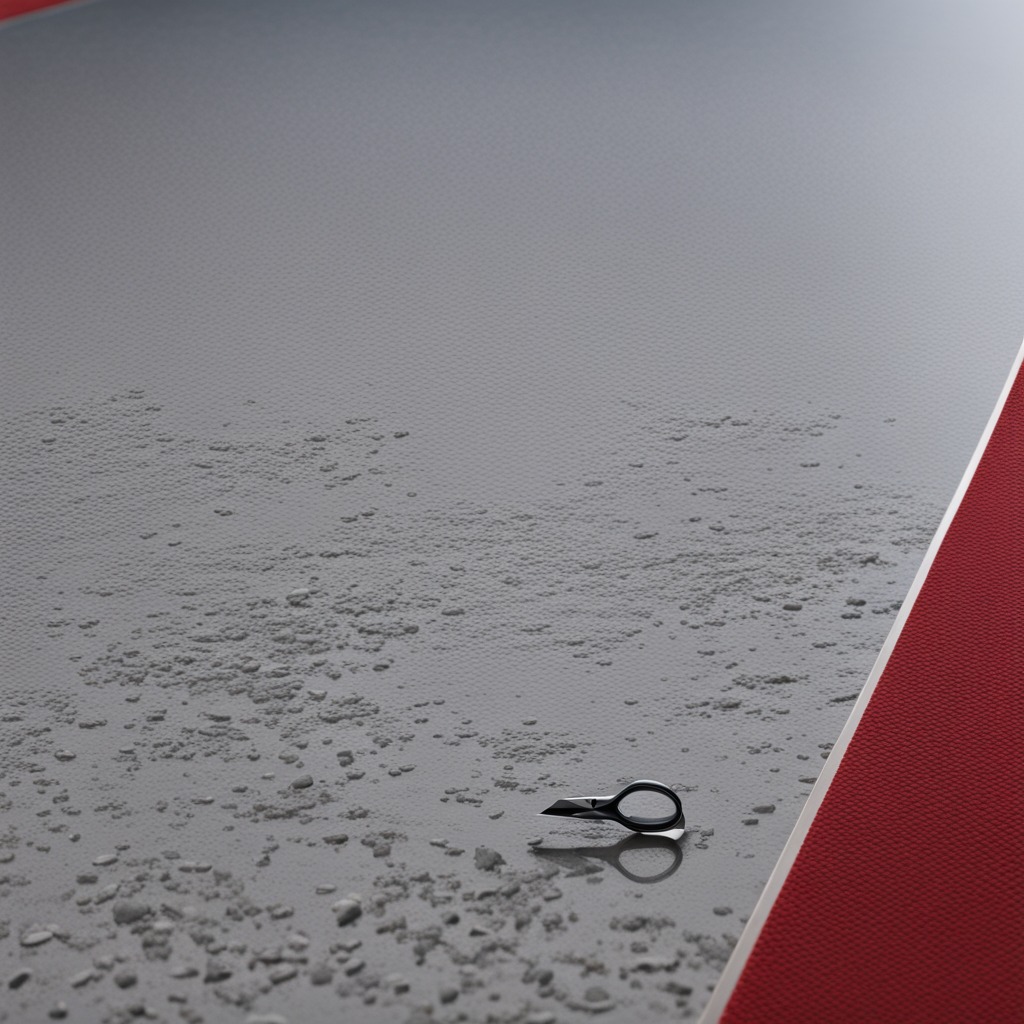
A scissor is lying on a clean granite tabletop covered with a red rubber mat inside a workshop under bright overhead lighting crisp shadows high clarity worn but beneath the mat.